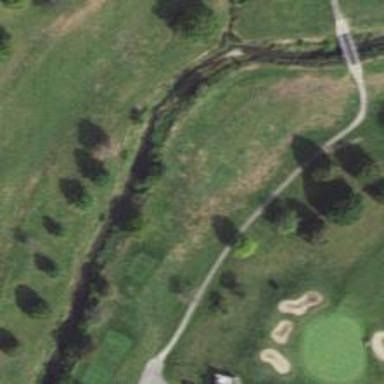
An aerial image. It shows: Grassy area designated as golf fairway.